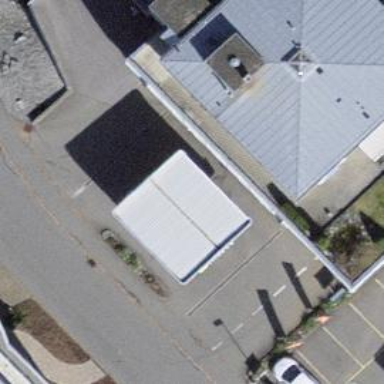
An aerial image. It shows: Fuel station.